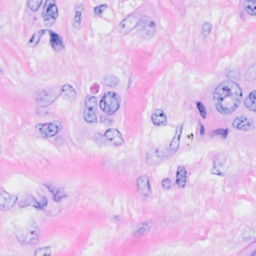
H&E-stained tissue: Breast